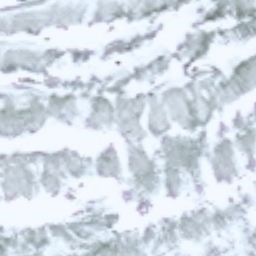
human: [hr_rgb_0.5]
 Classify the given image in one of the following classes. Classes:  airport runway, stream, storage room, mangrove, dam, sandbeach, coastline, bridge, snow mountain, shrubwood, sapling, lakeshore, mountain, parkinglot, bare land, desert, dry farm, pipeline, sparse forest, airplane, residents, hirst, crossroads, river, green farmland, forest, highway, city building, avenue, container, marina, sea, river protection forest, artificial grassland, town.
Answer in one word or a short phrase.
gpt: snow mountain